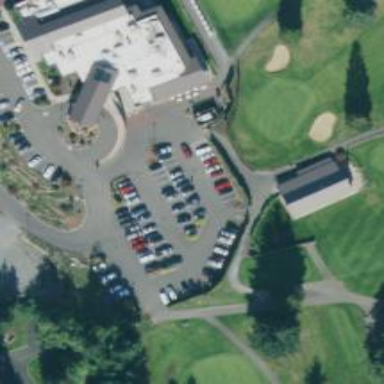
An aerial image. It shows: Path for golf carts.